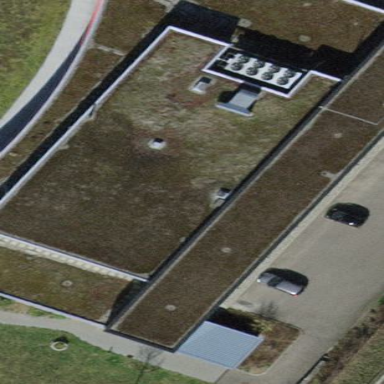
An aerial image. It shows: Commercial building.